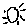
Label: sun